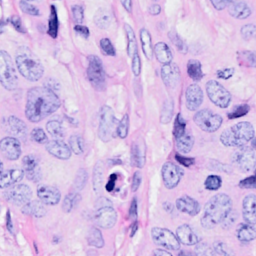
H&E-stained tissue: Breast